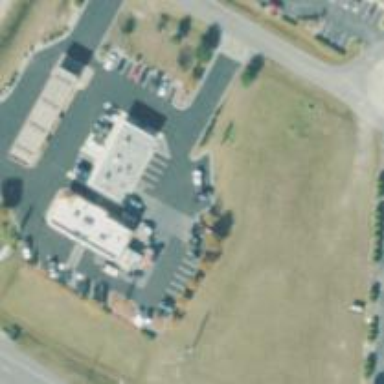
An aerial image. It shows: Convenience shop.